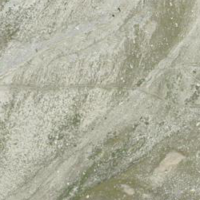
EUNIS habitat code: 48
Species observed at this site:
Silene acaulis
Leontopodium nivale
Gentiana terglouensis